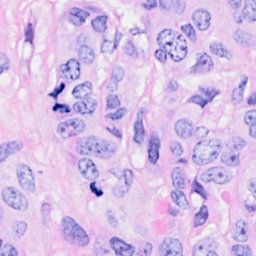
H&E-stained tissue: Breast